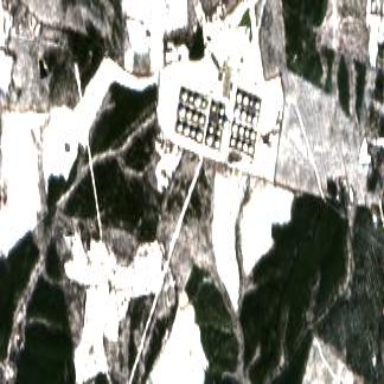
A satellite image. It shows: Industrial area used for oil purposes. Contains compression substation.